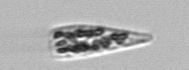
Label: Licmophora